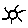
Label: sun